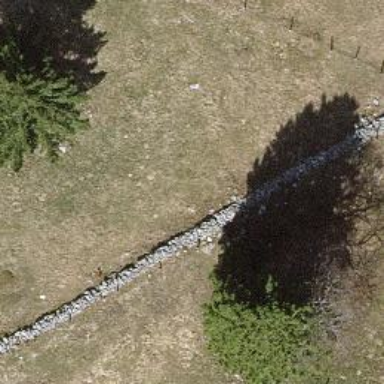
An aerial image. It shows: Wall barrier.